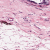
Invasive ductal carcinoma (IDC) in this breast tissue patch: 0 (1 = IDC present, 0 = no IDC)